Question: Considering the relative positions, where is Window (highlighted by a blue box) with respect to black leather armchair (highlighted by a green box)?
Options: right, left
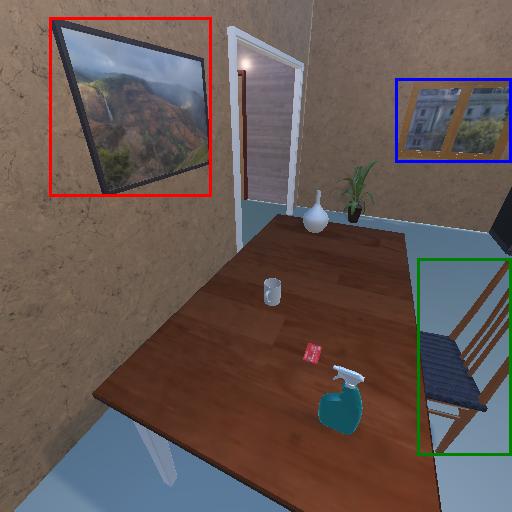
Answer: right